Chest X-ray:
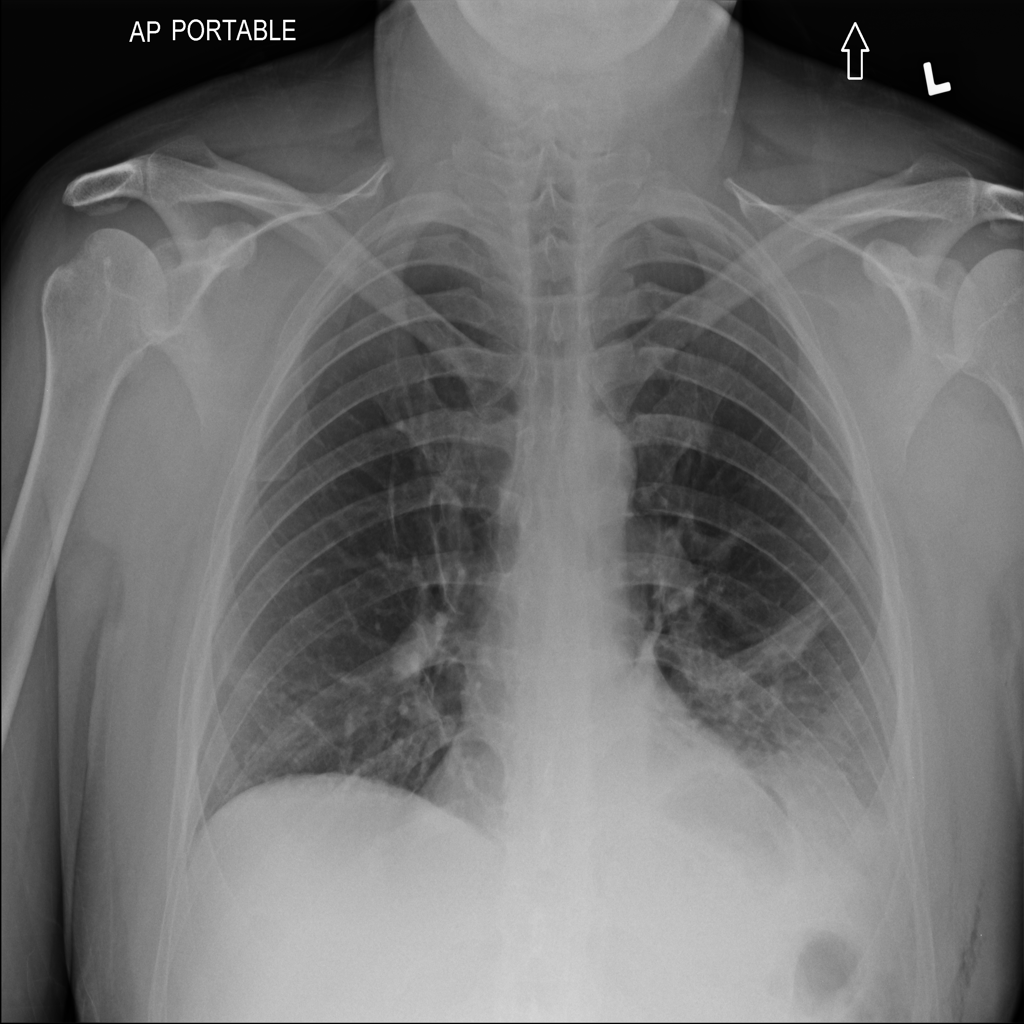
Findings: Atelectasis, Effusion
No abnormal finding: no